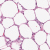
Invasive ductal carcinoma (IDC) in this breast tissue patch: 0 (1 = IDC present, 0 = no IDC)